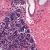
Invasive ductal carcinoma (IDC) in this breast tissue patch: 0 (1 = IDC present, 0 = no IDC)